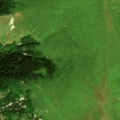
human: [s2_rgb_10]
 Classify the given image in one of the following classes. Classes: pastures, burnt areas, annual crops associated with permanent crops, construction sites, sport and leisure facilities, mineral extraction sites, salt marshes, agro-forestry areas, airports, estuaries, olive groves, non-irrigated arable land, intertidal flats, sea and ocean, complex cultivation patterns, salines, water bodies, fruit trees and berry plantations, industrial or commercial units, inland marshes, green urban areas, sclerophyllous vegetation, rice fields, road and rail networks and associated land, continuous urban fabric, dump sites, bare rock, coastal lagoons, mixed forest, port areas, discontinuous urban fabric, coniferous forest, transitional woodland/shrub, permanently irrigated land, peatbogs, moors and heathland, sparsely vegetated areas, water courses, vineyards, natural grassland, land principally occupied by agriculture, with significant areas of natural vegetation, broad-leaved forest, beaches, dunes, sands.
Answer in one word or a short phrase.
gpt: broad-leaved forest, coniferous forest, natural grassland